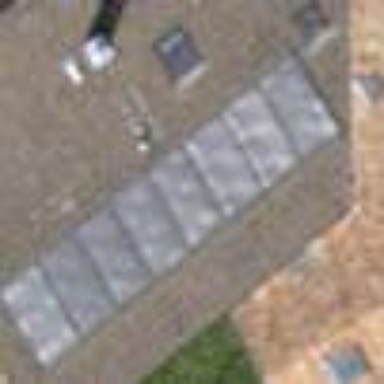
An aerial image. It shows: View of roof of building.